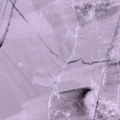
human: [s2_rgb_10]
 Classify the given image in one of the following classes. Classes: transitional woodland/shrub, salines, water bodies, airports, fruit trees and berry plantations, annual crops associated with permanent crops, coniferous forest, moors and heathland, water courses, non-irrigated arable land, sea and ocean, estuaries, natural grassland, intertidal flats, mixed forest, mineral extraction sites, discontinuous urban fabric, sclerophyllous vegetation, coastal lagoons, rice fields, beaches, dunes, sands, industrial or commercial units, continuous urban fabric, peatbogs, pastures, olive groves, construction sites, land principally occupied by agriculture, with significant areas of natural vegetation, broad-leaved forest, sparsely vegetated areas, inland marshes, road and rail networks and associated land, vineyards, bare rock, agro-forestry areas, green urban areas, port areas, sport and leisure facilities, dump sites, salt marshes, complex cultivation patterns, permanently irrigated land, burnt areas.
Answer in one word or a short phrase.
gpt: sea and ocean